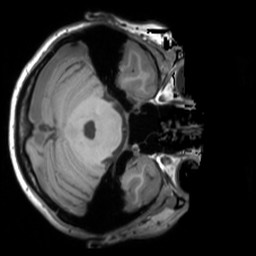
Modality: T1w
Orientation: axial
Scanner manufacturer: siemens
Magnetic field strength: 3 T
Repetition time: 1.9 s
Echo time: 0.00267 s